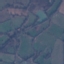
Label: Pasture